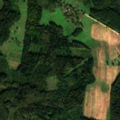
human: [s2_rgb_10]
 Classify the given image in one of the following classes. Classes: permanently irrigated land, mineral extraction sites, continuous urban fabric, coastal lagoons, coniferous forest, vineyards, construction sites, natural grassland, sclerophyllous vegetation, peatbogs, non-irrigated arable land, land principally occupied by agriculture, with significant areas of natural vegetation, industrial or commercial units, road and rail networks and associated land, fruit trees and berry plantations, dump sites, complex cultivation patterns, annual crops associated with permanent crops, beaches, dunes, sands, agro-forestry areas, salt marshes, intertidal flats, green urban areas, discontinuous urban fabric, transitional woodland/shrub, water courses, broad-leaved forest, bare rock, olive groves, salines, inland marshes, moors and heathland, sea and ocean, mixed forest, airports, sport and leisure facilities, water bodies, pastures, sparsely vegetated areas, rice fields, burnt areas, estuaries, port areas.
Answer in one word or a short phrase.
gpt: non-irrigated arable land, pastures, complex cultivation patterns, mixed forest